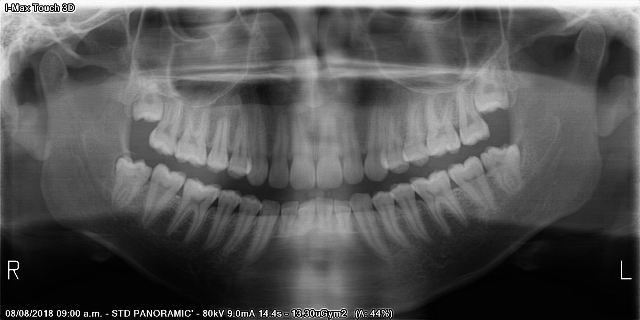
adult